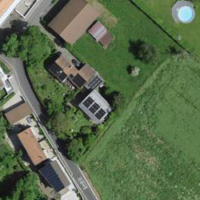
EUNIS habitat code: 24
Species observed at this site:
Orchis militaris
Tussilago farfara